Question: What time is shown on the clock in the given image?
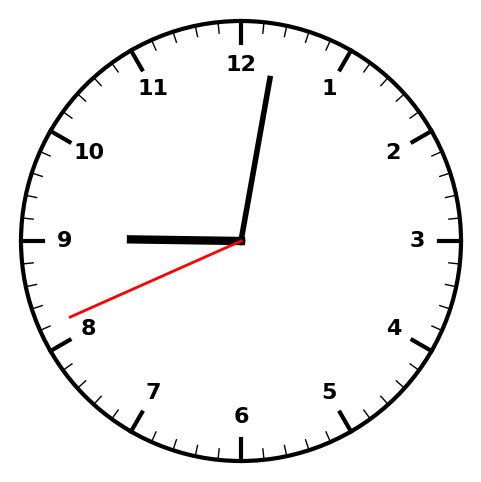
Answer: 09:01:41